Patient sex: F
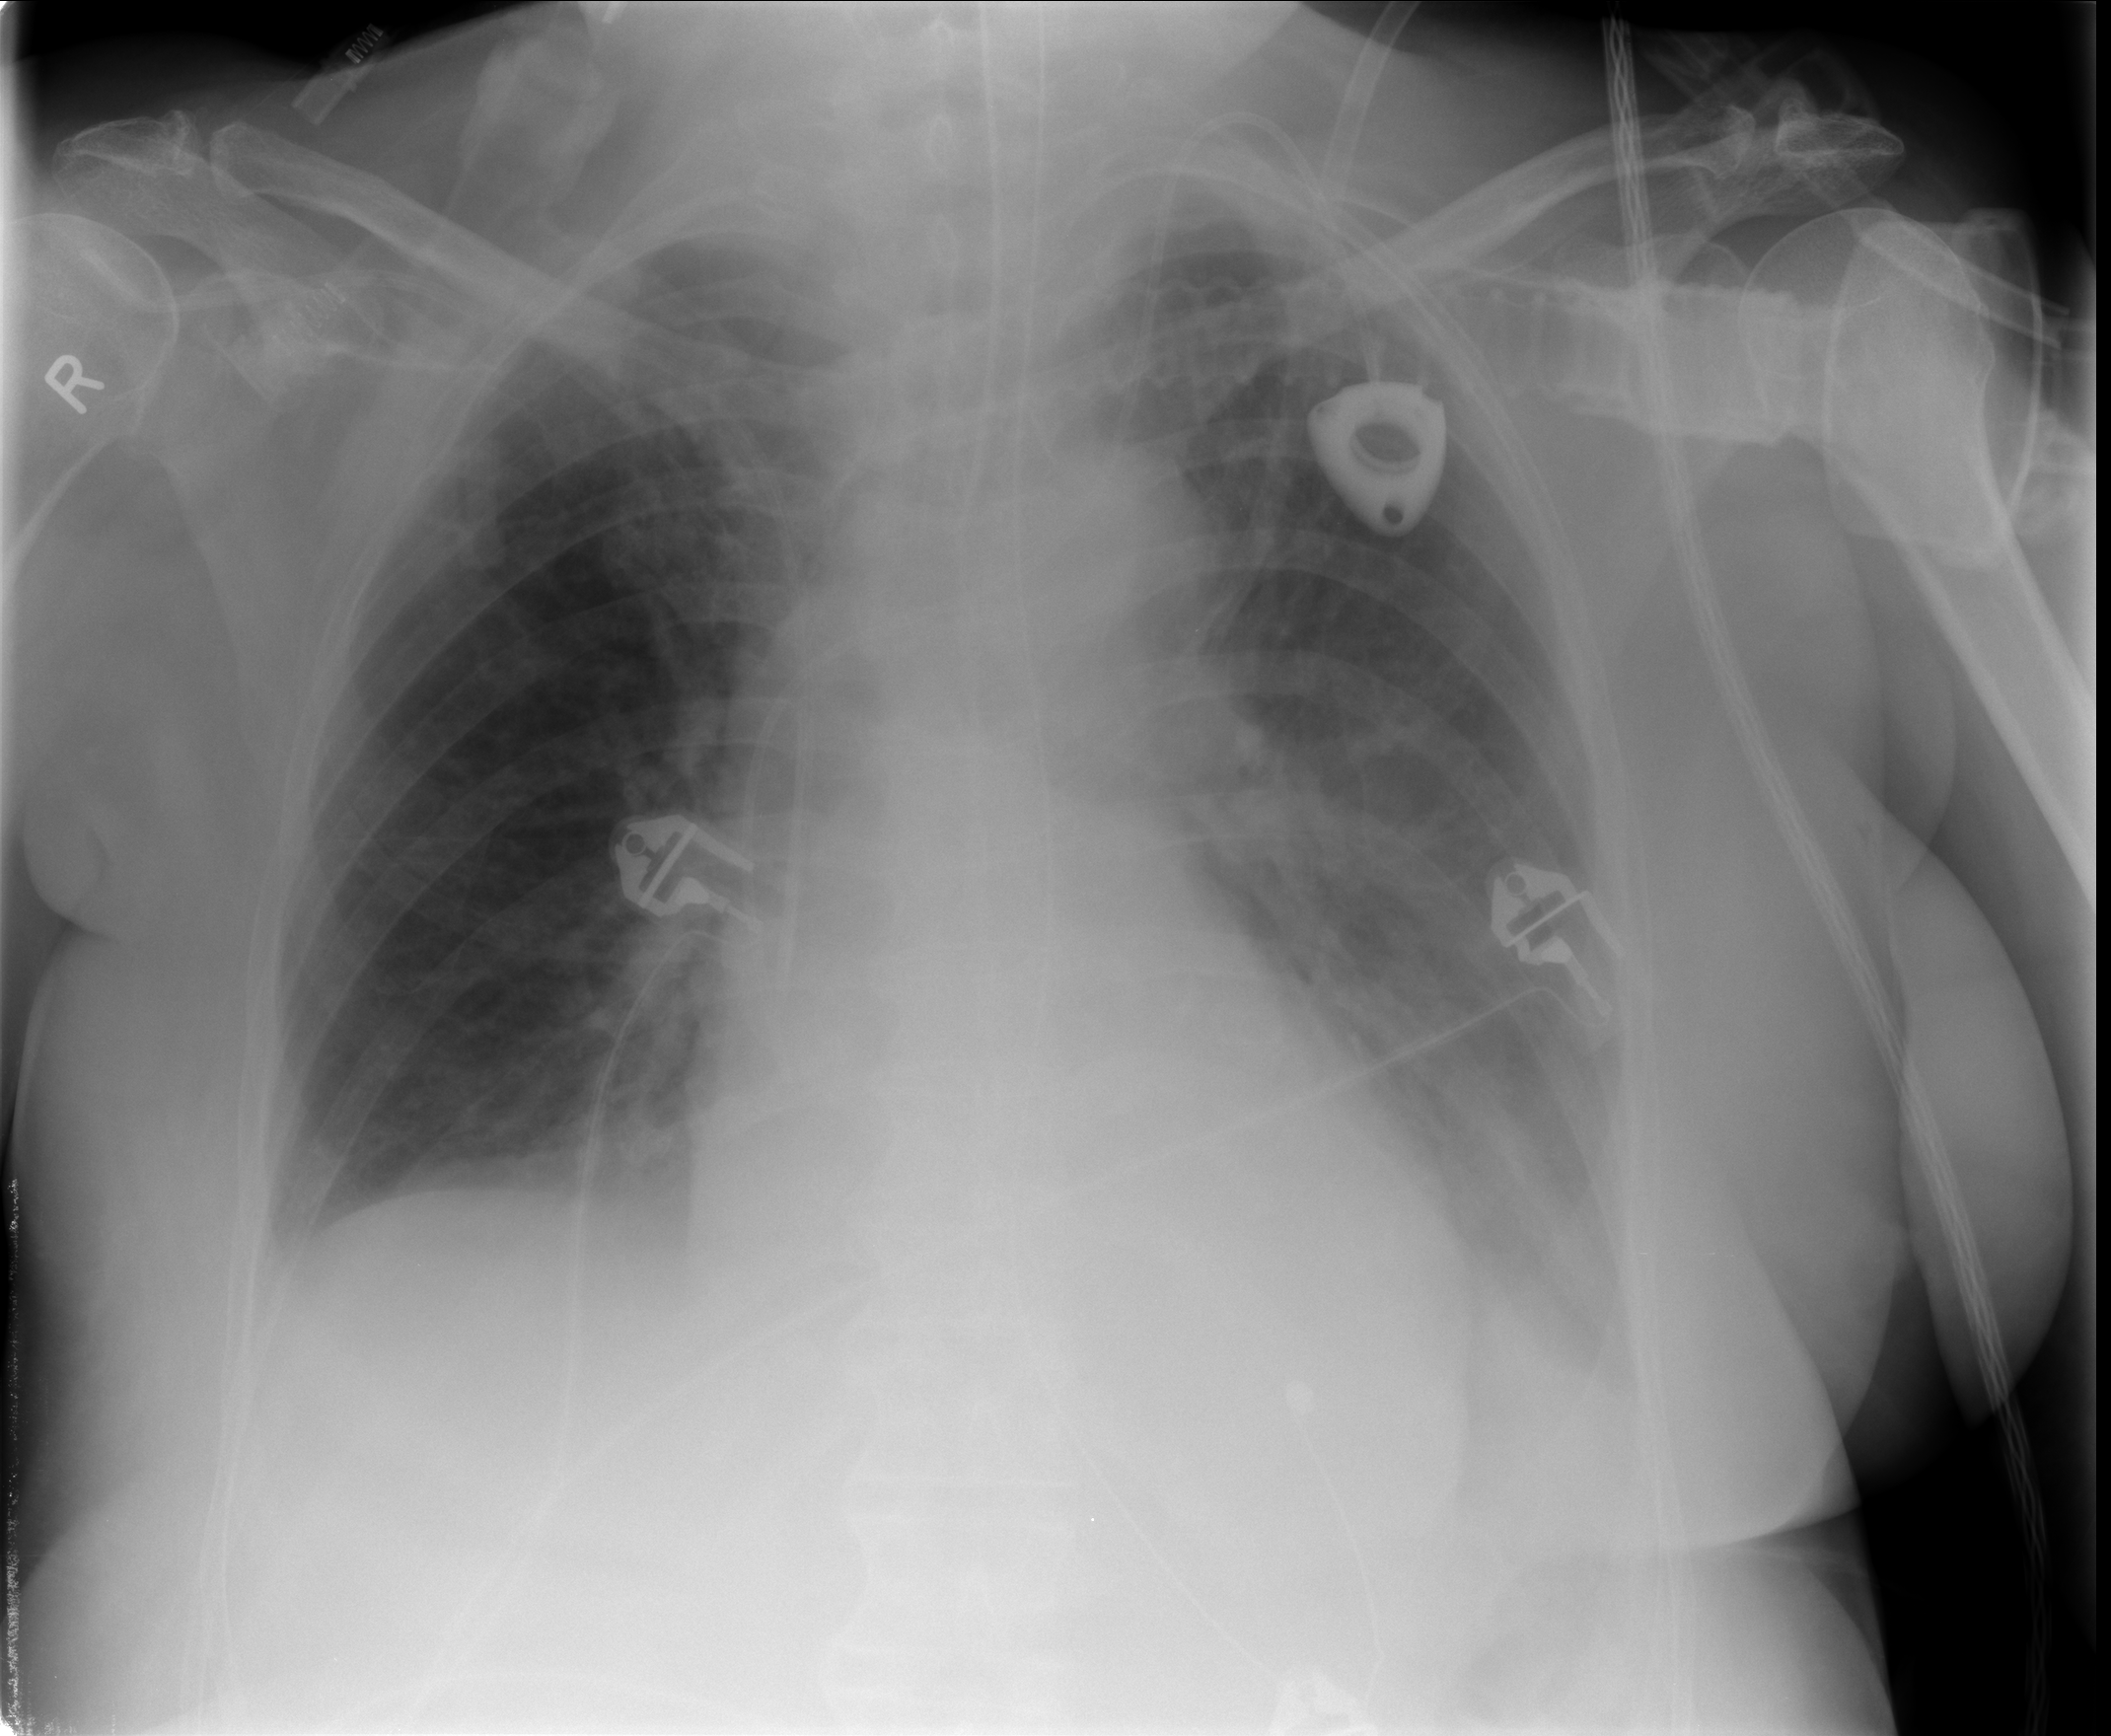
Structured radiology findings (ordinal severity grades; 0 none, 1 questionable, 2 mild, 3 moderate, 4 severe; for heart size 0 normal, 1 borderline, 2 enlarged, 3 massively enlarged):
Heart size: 0
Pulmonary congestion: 2
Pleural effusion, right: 0
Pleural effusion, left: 2
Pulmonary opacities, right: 1
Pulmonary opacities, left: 2
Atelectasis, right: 2
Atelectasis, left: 2